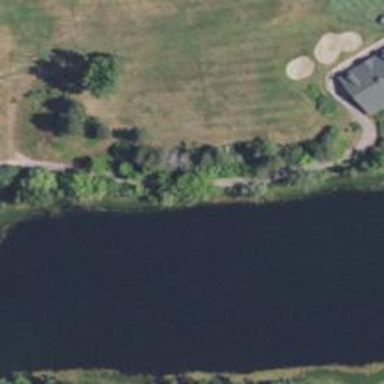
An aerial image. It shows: Service road used as golf cart path.